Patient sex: M
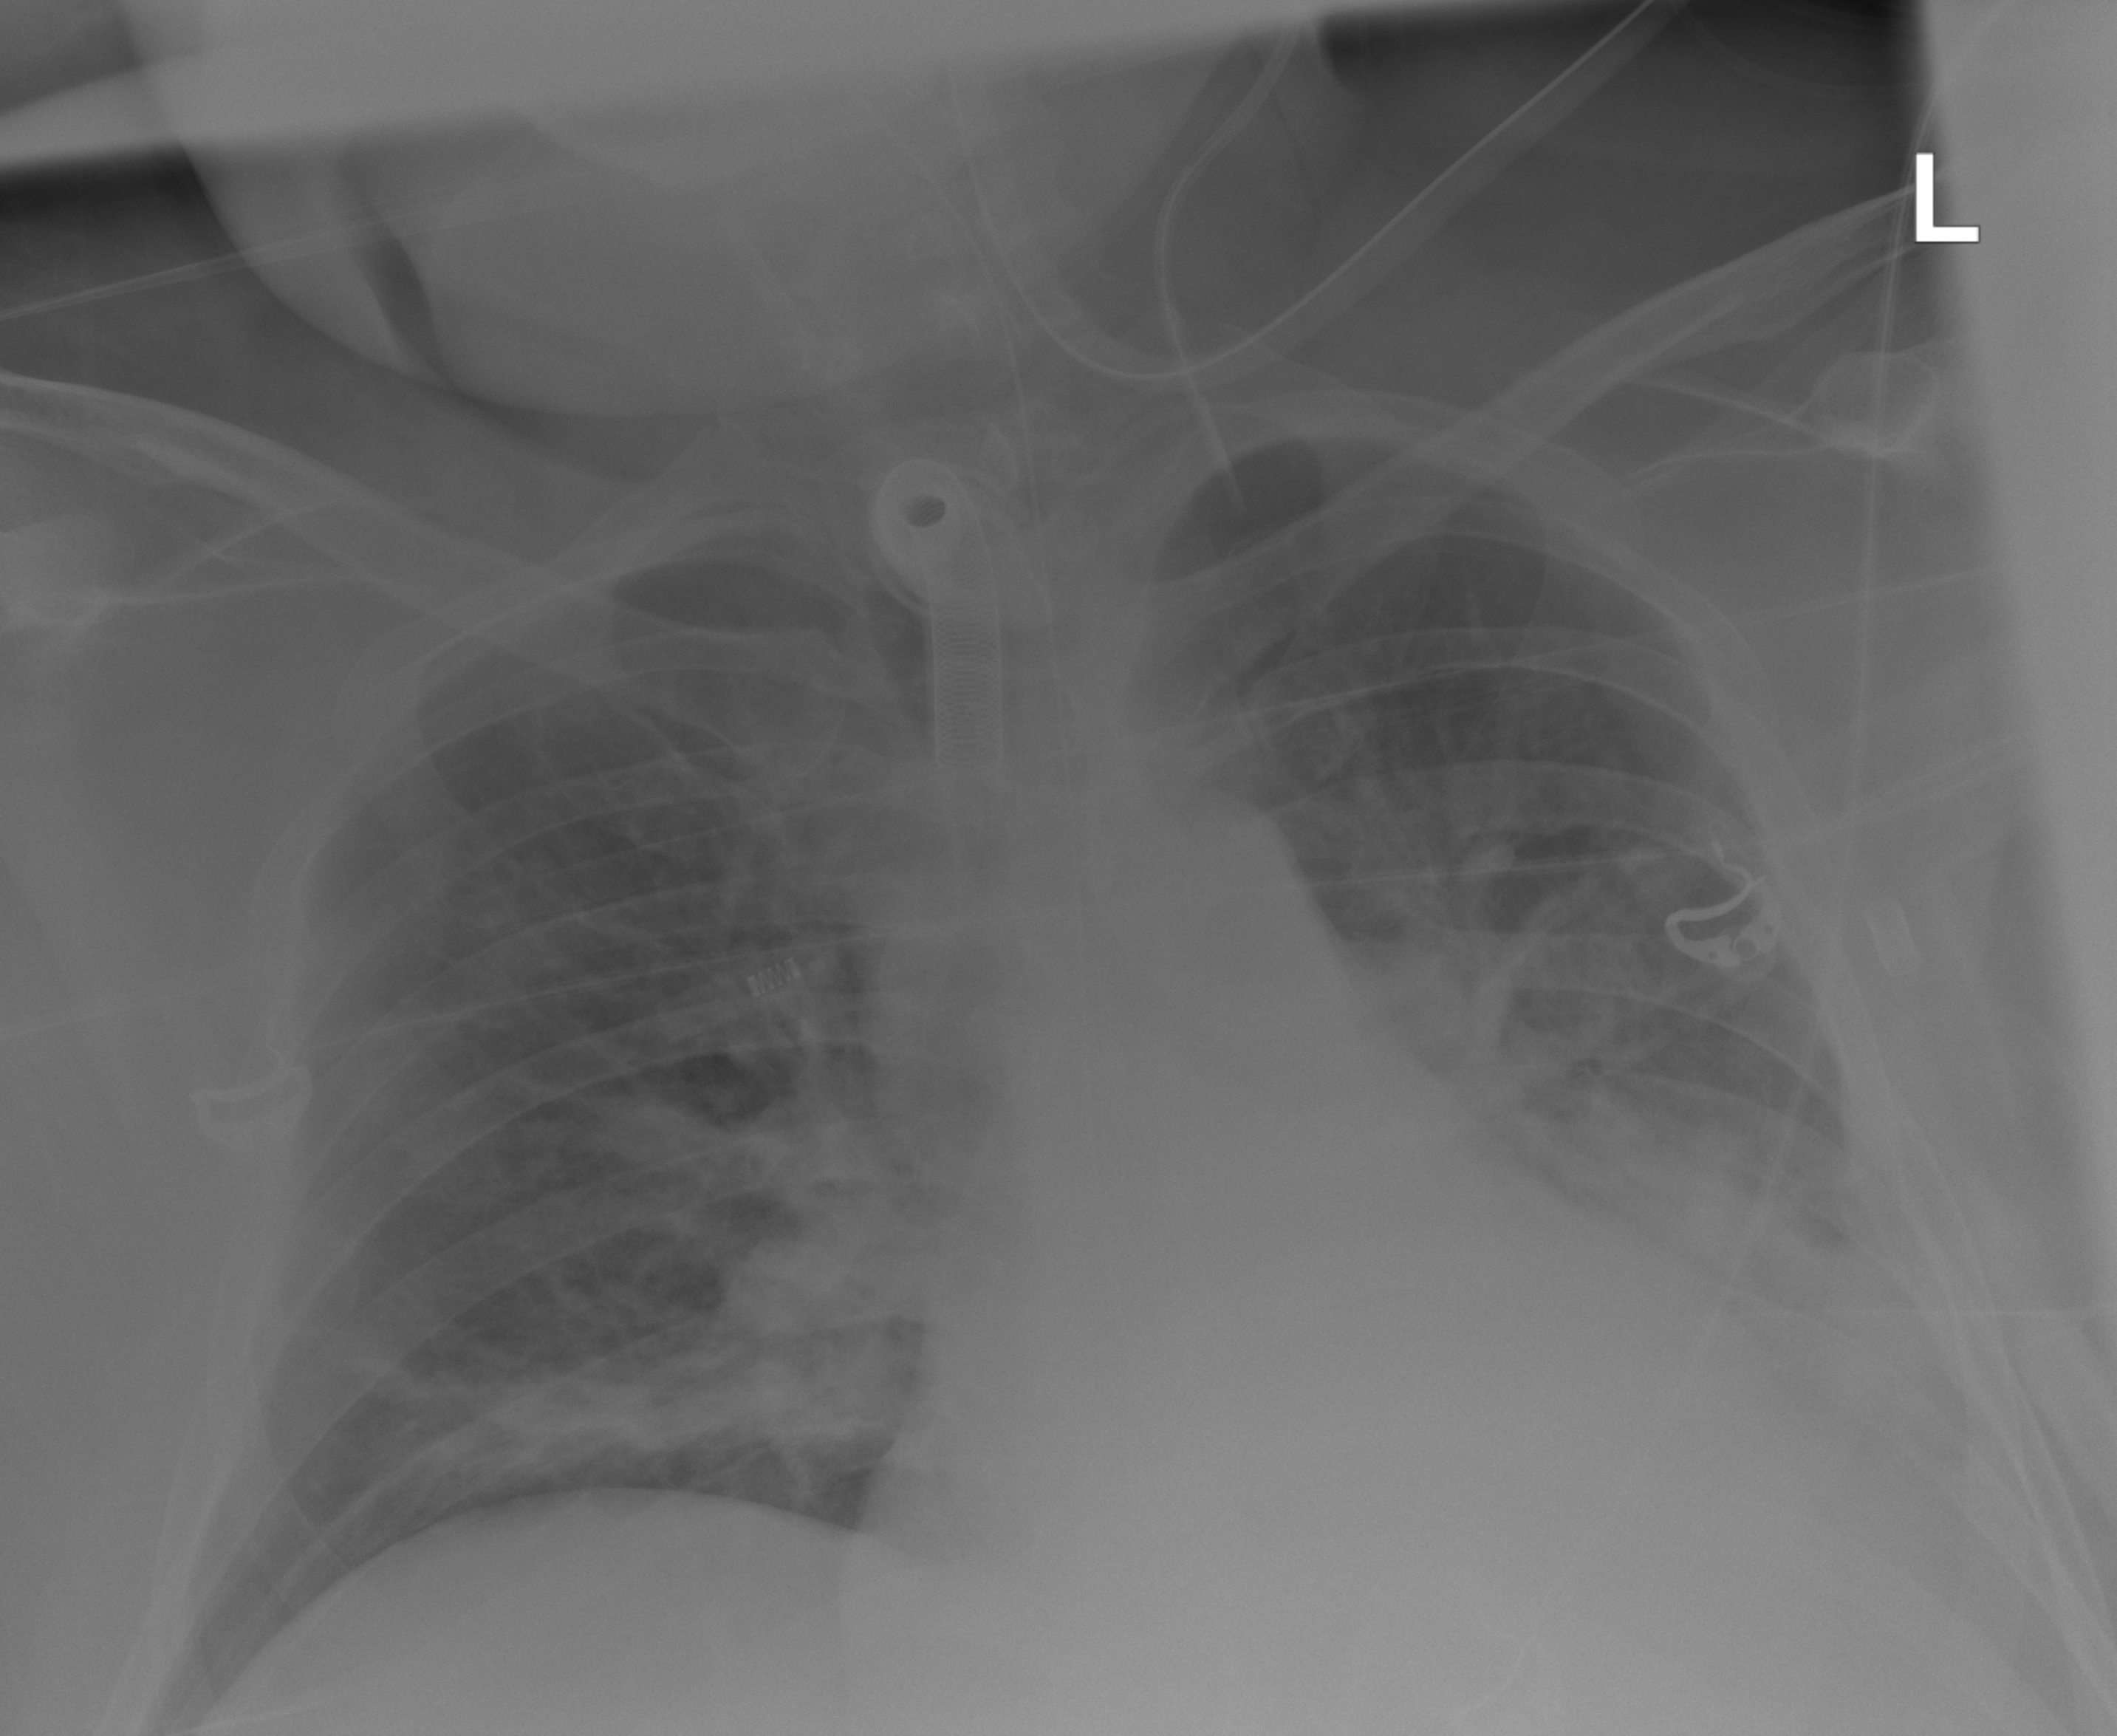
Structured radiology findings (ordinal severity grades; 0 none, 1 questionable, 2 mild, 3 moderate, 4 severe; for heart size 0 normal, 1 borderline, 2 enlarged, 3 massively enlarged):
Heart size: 0
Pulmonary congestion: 2
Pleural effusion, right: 0
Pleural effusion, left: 3
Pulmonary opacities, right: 0
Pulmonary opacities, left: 0
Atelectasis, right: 2
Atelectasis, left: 2